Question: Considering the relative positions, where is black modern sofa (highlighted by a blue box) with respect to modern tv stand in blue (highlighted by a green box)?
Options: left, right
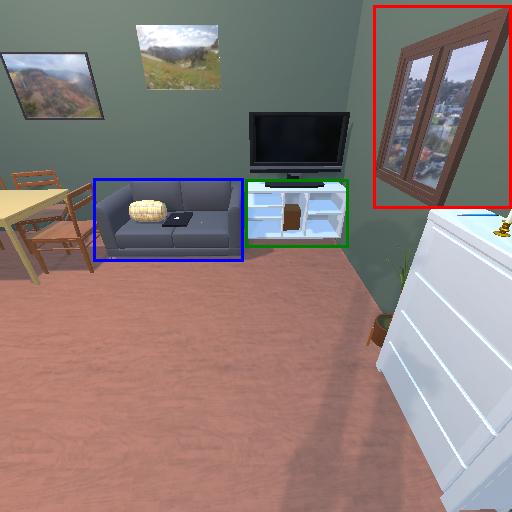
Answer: left